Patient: sex M, age 70
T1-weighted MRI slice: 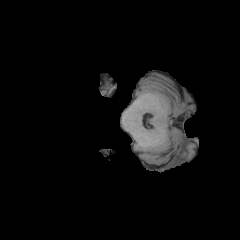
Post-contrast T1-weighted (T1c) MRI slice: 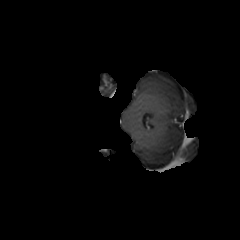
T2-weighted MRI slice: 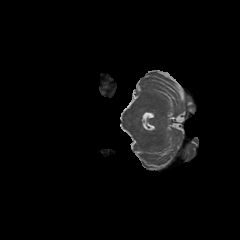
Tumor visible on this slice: no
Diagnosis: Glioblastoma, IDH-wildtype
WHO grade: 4